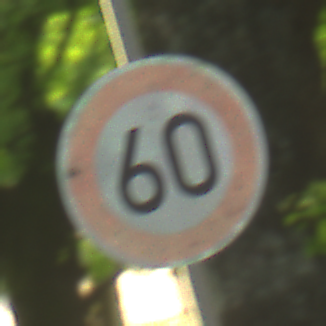
Verkehrszeichen: Geschwindigkeit60
Umgebung: Outdoor, RoadRail
Tageszeit: MorningAfternoon
Wetter: Clear
Licht: Natural
Jahreszeit: NotSpecified
Kontrast: LowContrast